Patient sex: M
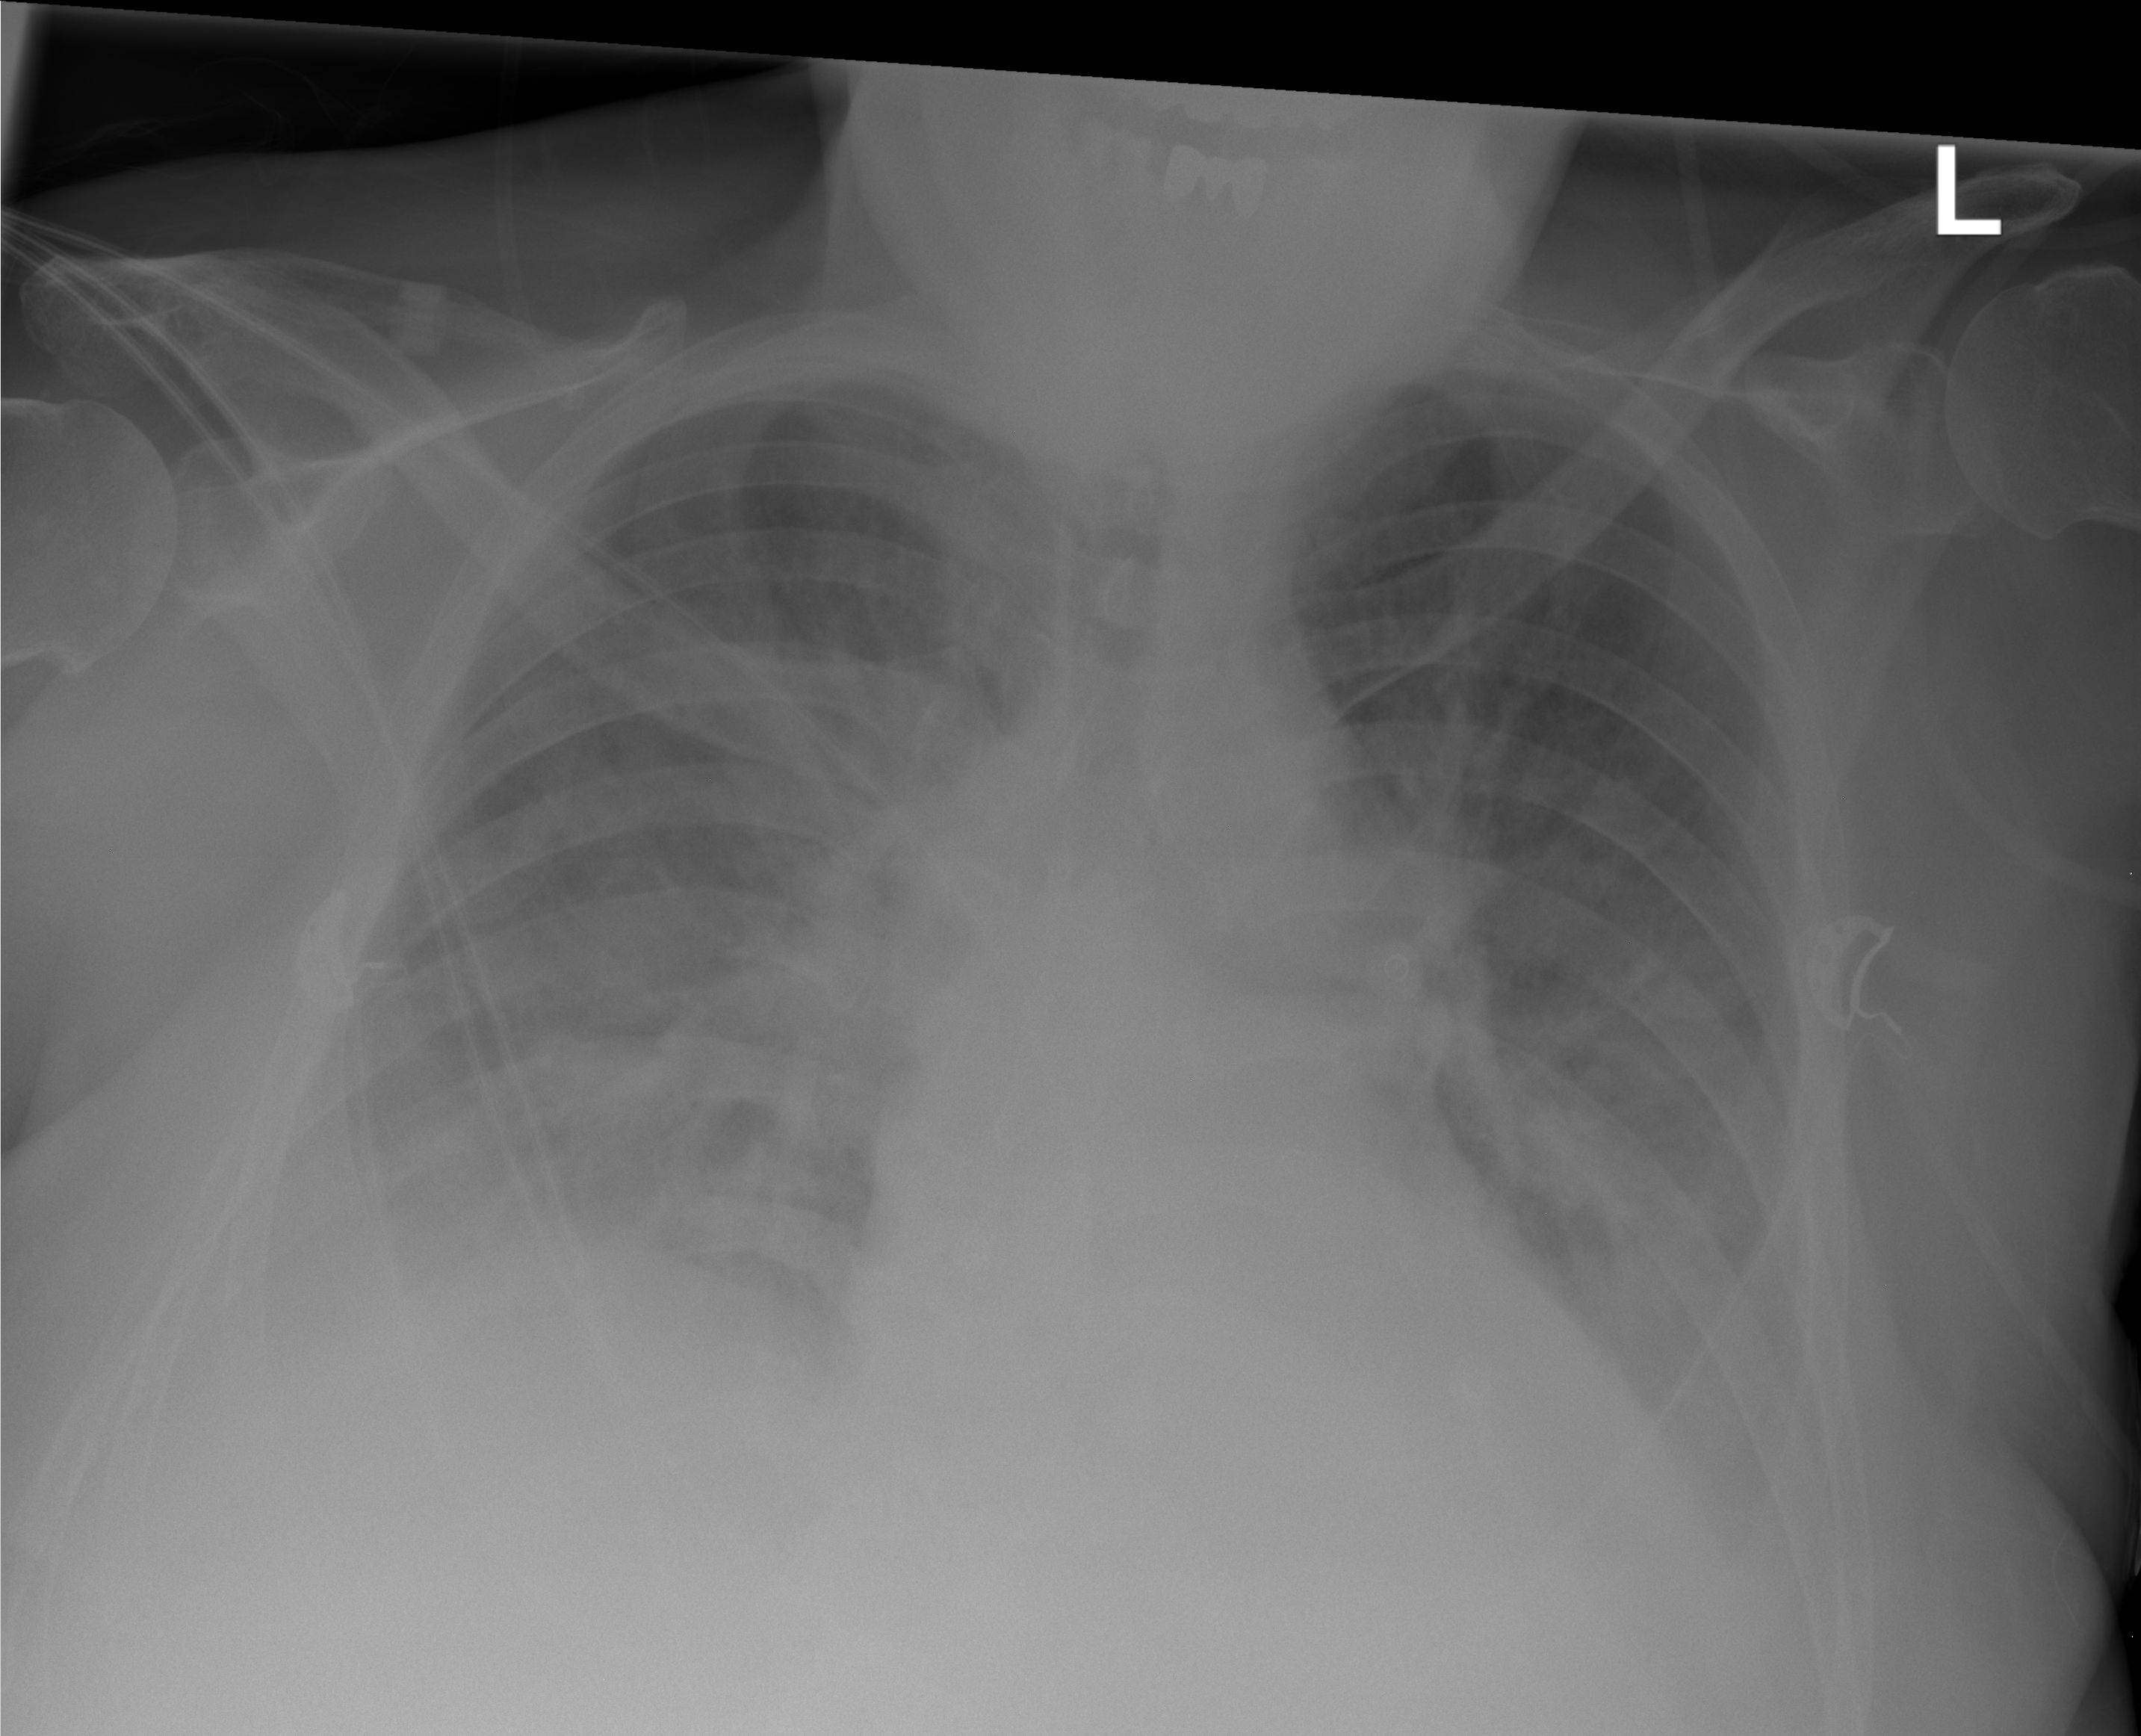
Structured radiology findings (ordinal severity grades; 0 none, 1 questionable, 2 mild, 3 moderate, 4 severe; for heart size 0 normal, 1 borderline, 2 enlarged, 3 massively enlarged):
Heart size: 1
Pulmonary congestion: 2
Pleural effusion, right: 2
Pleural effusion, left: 2
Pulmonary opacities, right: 0
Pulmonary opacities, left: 0
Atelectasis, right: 2
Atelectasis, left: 2